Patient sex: M
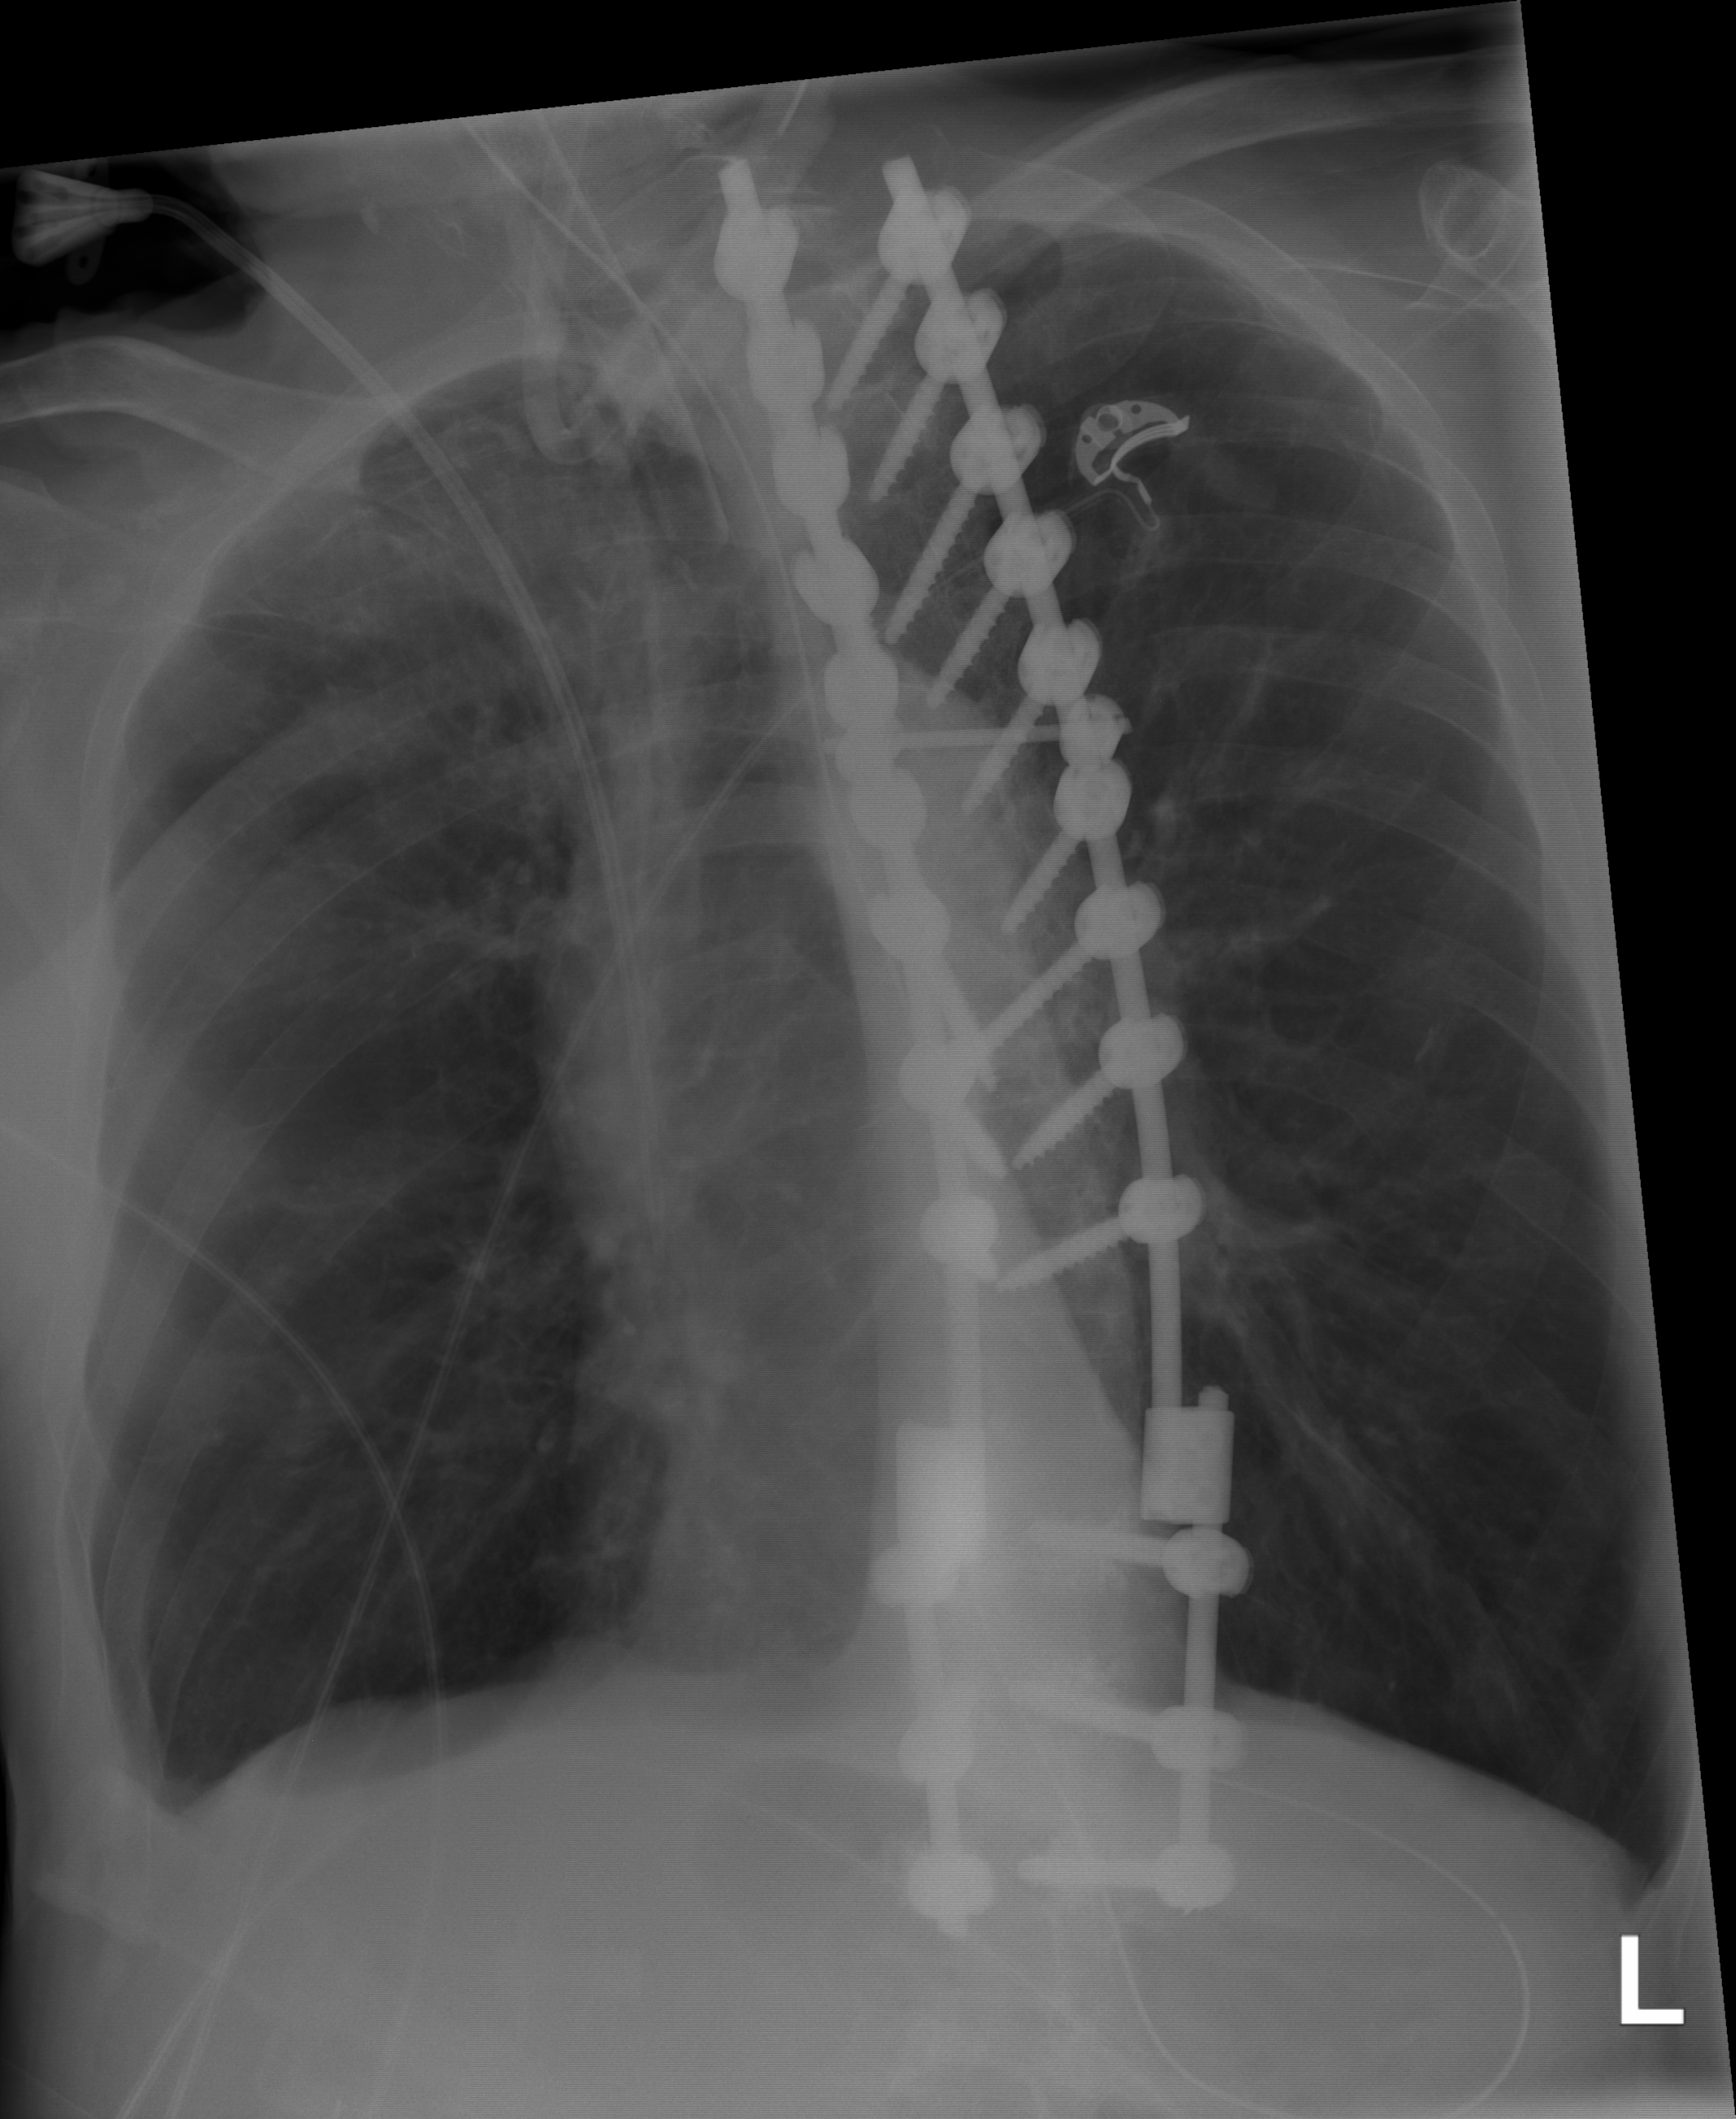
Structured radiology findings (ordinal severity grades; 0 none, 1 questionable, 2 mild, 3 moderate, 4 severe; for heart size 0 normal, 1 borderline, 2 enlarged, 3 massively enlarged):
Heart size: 0
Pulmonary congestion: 0
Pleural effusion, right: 1
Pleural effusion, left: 0
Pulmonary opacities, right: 0
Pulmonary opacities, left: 0
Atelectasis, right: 0
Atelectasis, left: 0